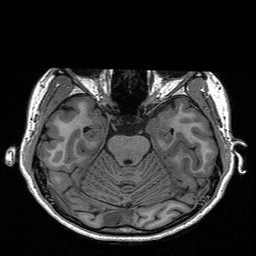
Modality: T1w
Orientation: coronal
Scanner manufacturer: siemens
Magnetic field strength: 3 T